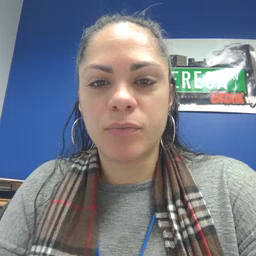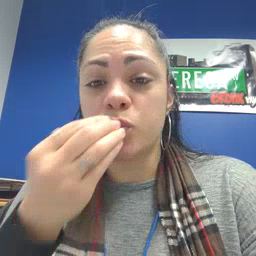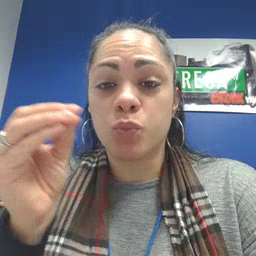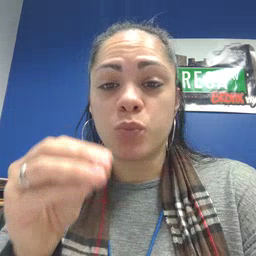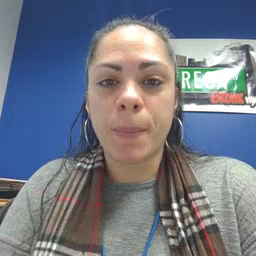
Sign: kiss